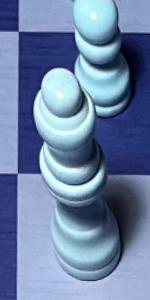
Label: Queen_White